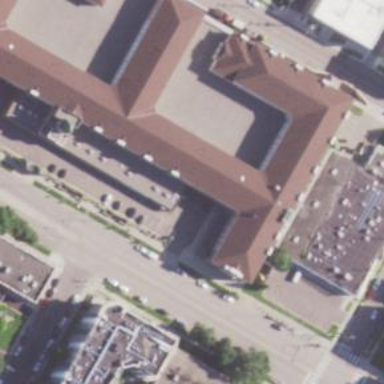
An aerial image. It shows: Pharmacy providing healthcare services.